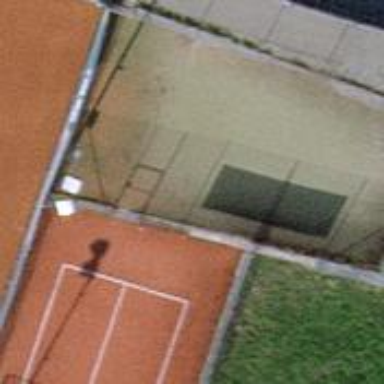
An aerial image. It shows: Multi-sport clay pitch for leisure land activities.